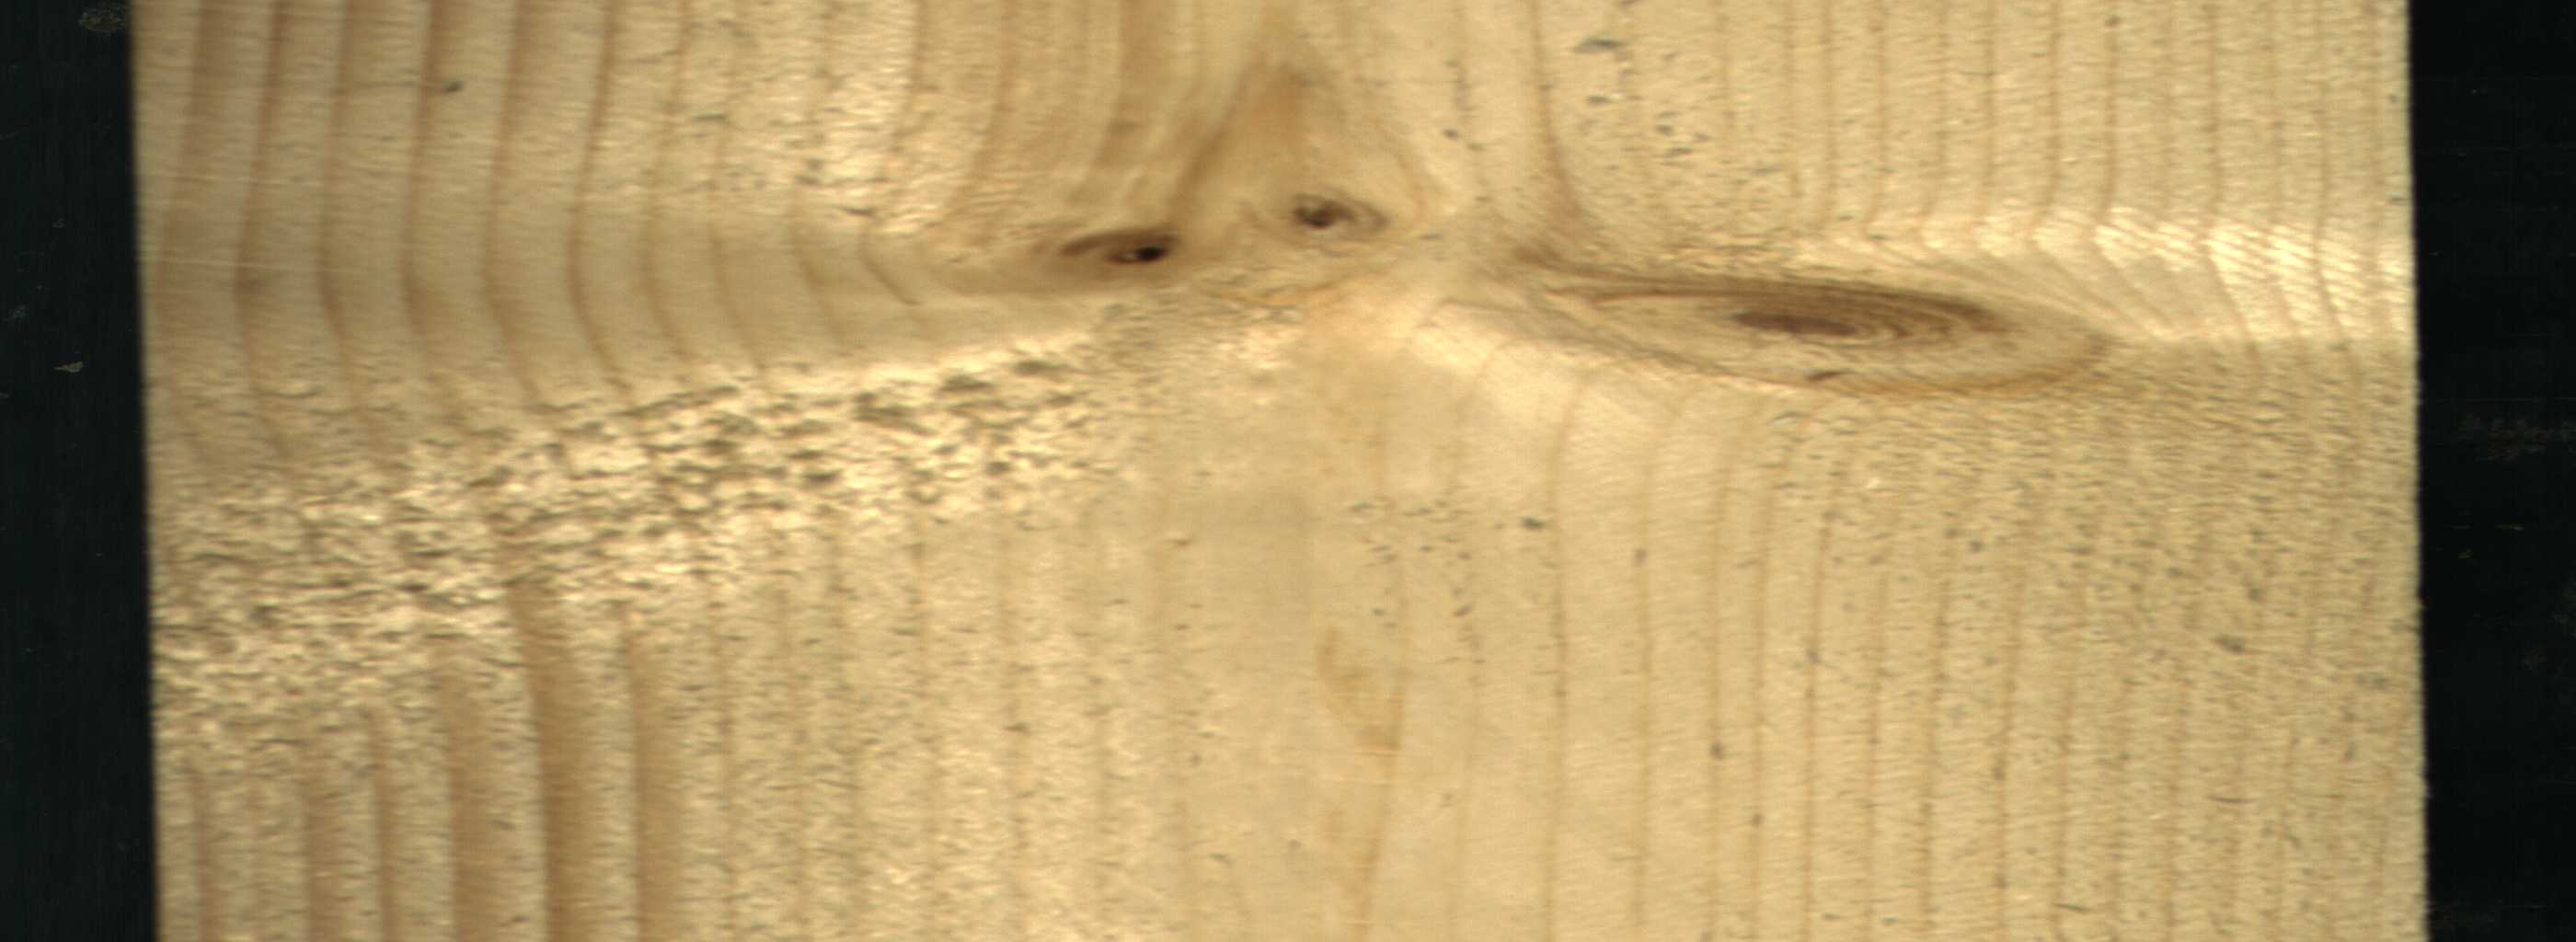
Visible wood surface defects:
Live_Knot
Live_Knot
Live_Knot